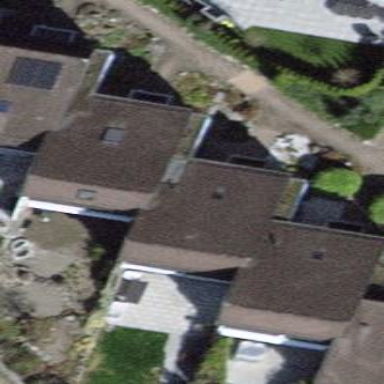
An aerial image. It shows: Terrace building with saltbox-shaped roof.